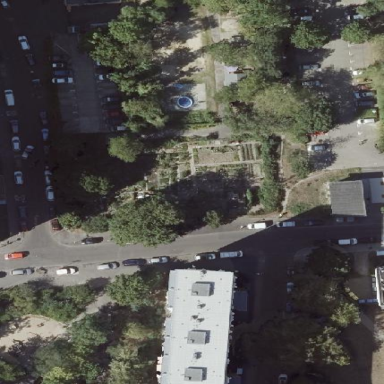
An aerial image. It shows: Garden that is leisure land.